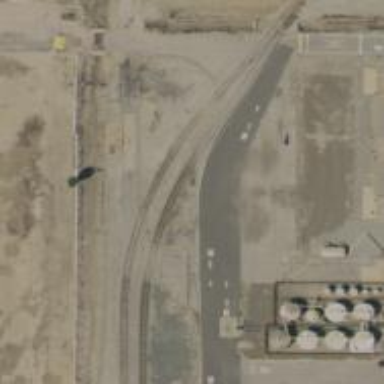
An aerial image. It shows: Rail spur service.